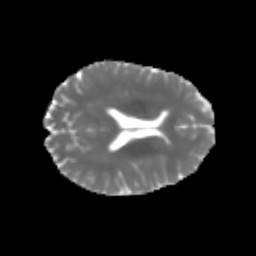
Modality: MD
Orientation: axial
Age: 23
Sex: male
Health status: healthy